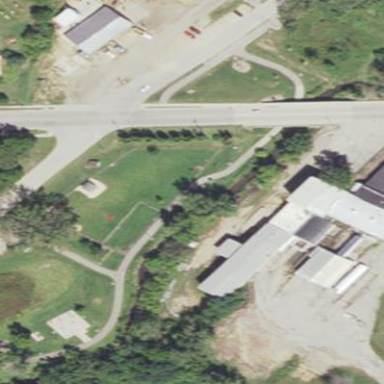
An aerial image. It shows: Dog park with grassy surface enclosed by fence.